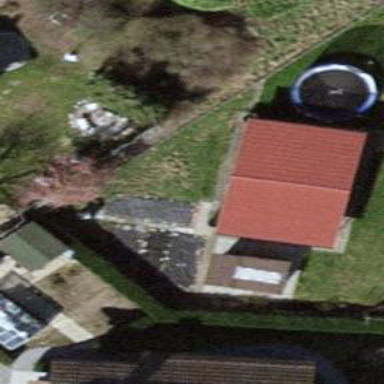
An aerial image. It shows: Shed building.